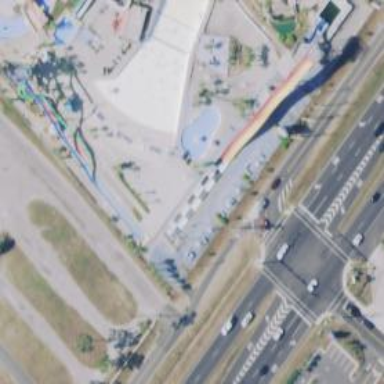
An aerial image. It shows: Water slide attraction.